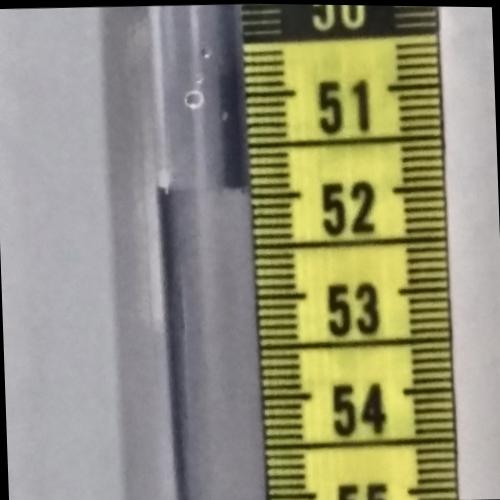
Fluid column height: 51.9 cm